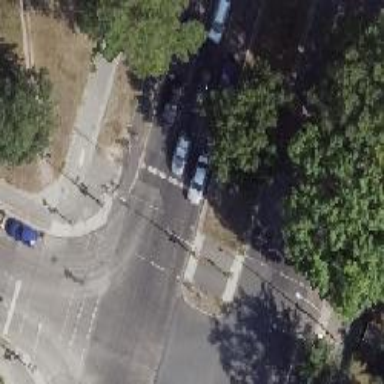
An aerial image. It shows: Road with traffic signals.